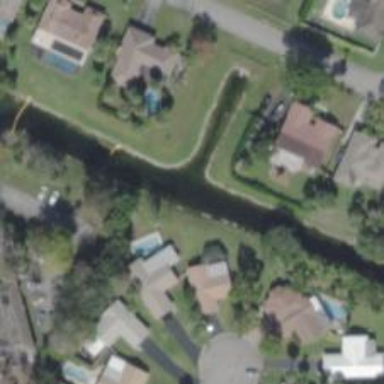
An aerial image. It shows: Canal.